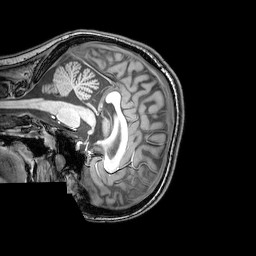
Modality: T1w
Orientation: sagittal
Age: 23
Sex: female
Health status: healthy
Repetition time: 0.081 s
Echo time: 0.037 s